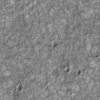
Label: not_dusty